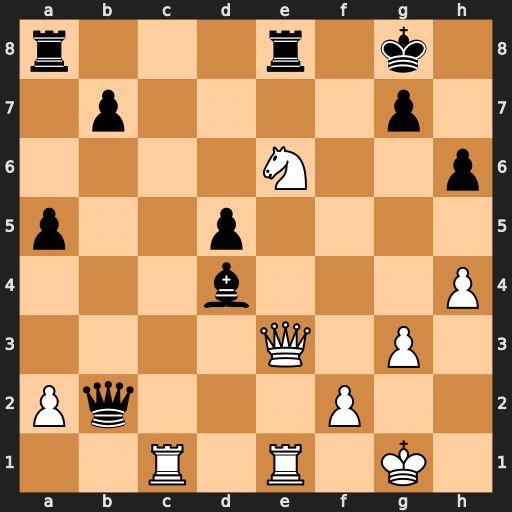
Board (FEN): r3r1k1/1p4p1/4N2p/p2p4/3b3P/4Q1P1/Pq3P2/2R1R1K1
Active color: w
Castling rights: -
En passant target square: -
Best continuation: Qxd4 Qxd4 Nxd4 Rxe1+ Rxe1